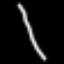
Label: pencil